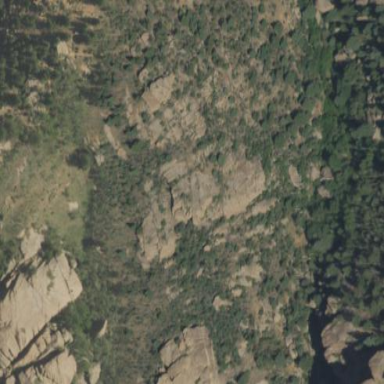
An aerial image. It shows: Landscape of bare rock.